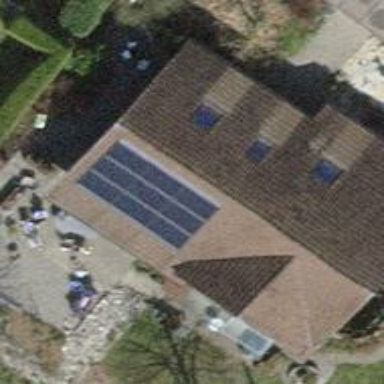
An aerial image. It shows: Small solar photovoltaic panel generator installed on roof.